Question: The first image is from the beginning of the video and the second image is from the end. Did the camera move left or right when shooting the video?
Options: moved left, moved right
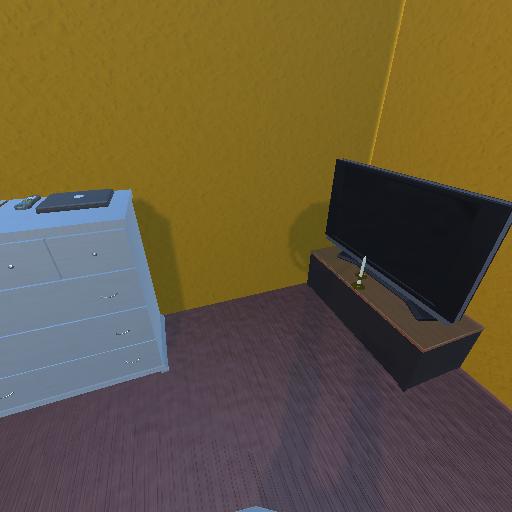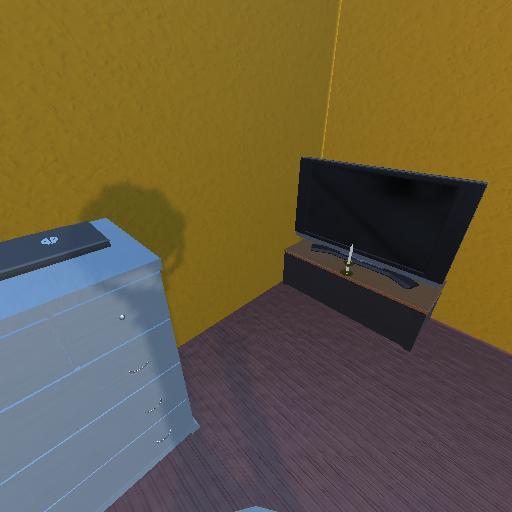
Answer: moved left